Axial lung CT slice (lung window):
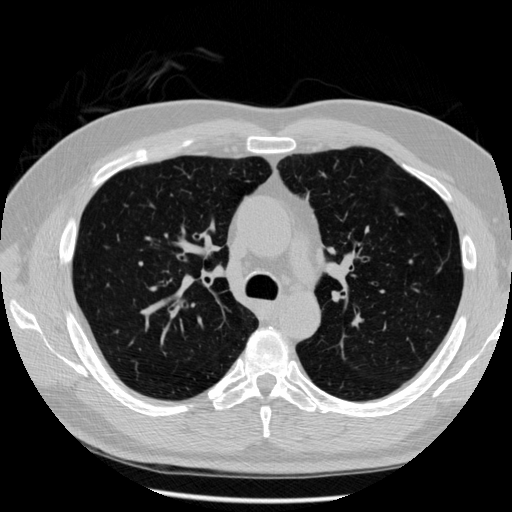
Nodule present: no